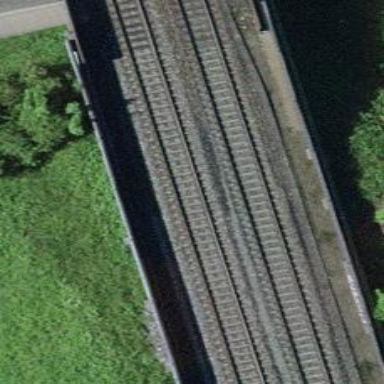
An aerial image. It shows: Single-track railway bridge with electrified contact line.